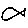
Label: fish